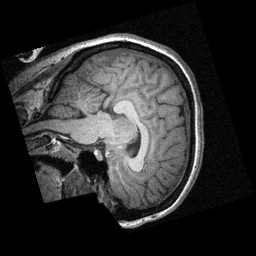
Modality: T1w
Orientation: sagittal
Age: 22
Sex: female